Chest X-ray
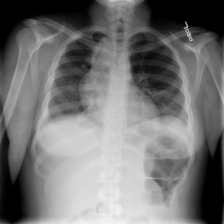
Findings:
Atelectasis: negative
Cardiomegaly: negative
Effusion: negative
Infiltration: negative
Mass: positive
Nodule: negative
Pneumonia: negative
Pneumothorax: positive
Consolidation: negative
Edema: negative
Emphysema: negative
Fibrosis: negative
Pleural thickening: negative
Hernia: negative